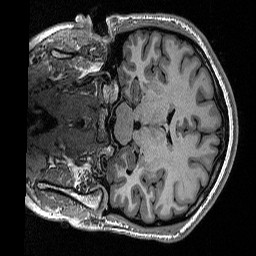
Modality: T1w
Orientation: coronal
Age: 22
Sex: female
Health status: healthy
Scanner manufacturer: siemens
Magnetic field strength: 1.5 T
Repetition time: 2.73 s
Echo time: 0.00357 s